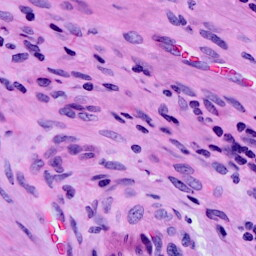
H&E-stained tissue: Cervix